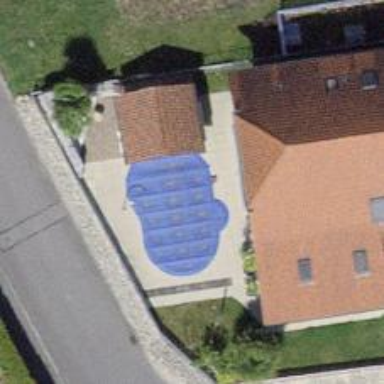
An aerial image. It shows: Swimming pool located in leisure land.